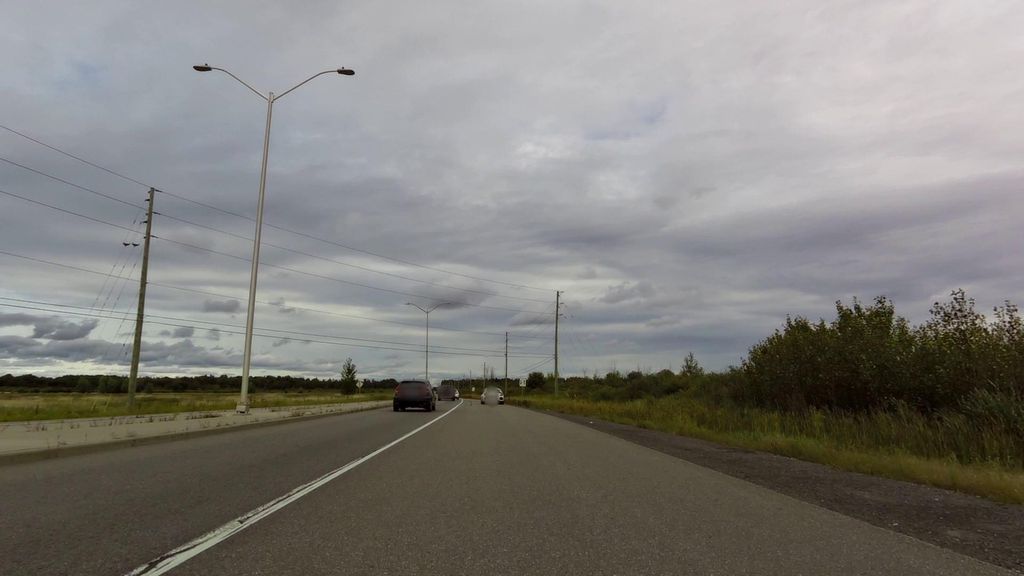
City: ottawa-gatineau